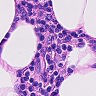
Metastatic tissue present: no